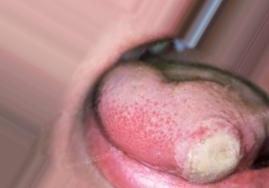
Condition: Mouth Ulcer